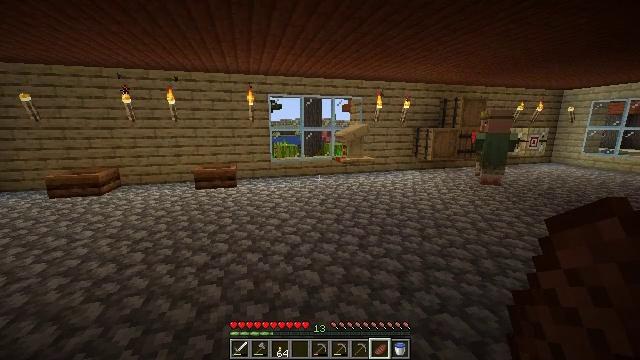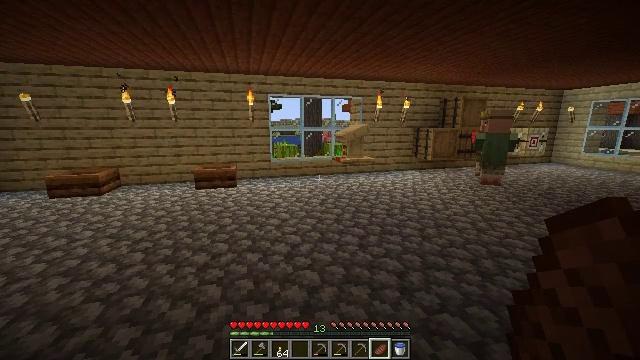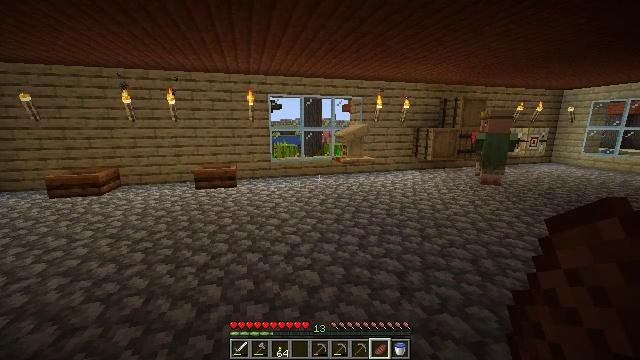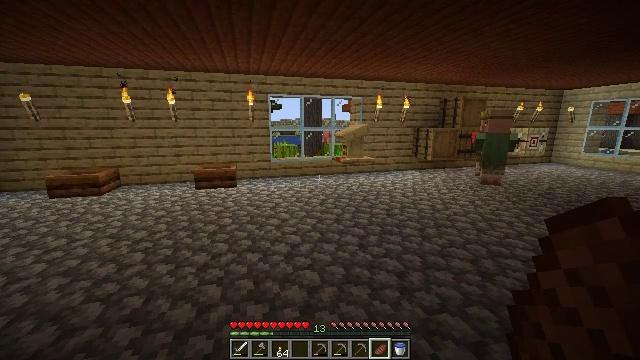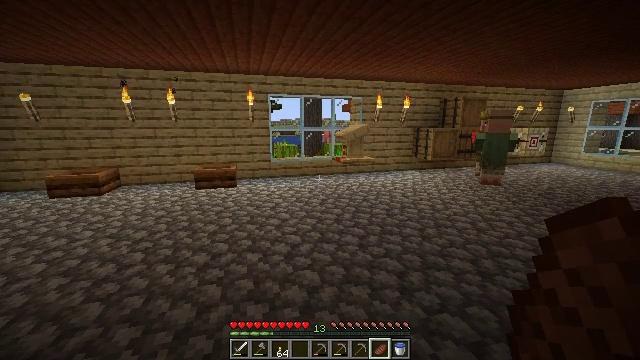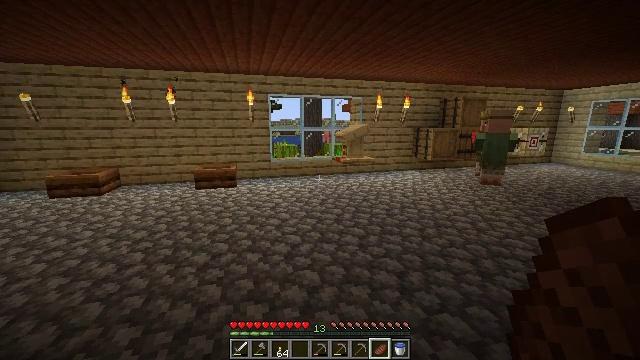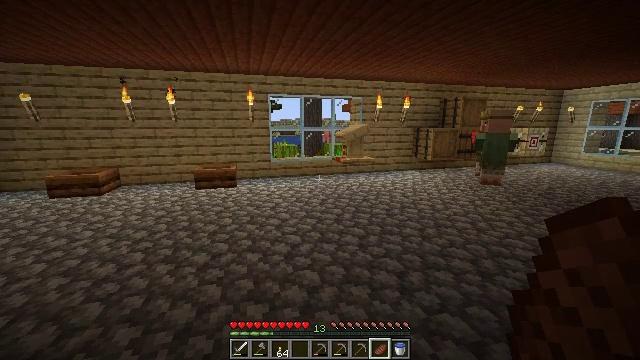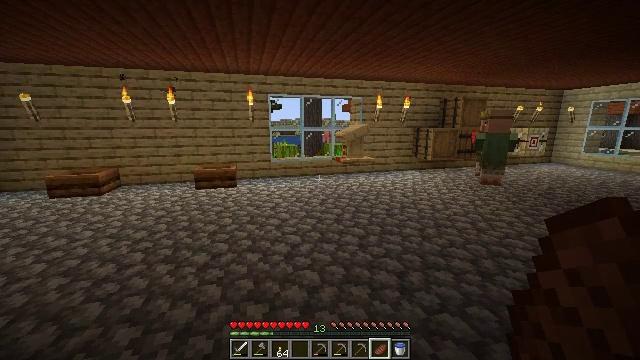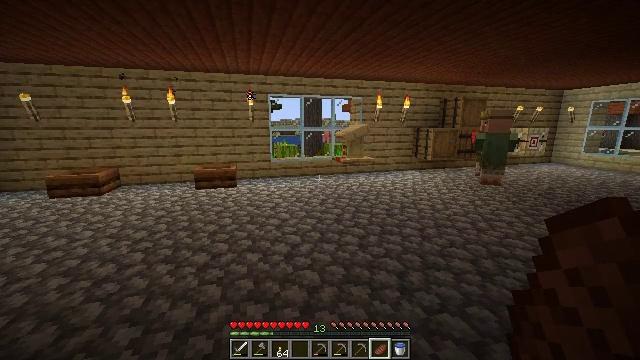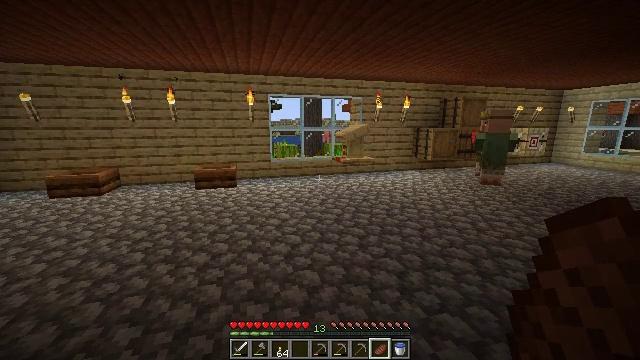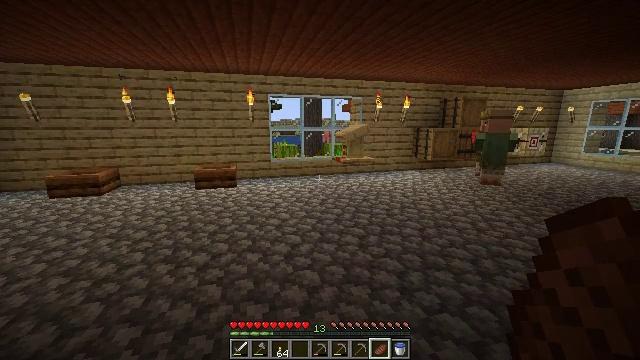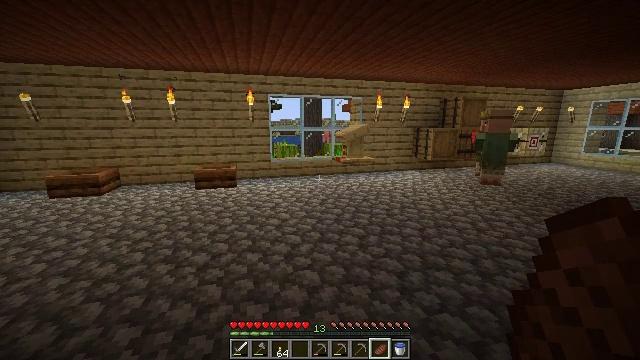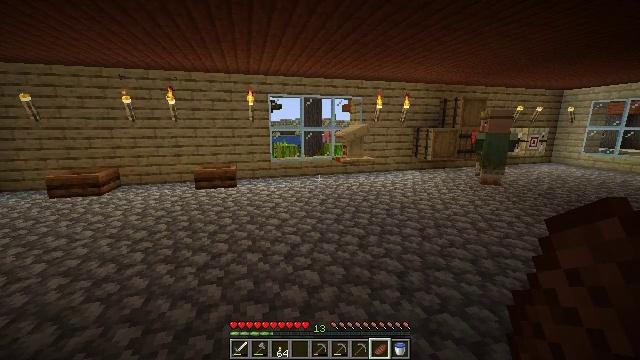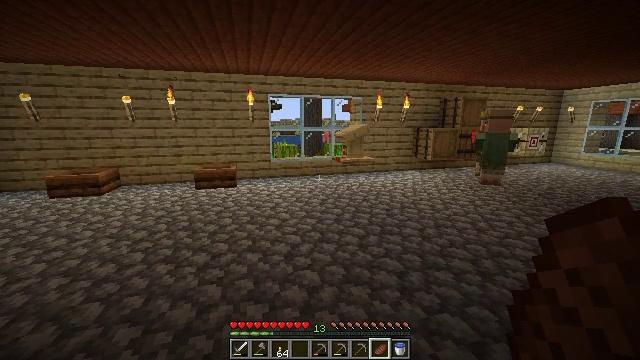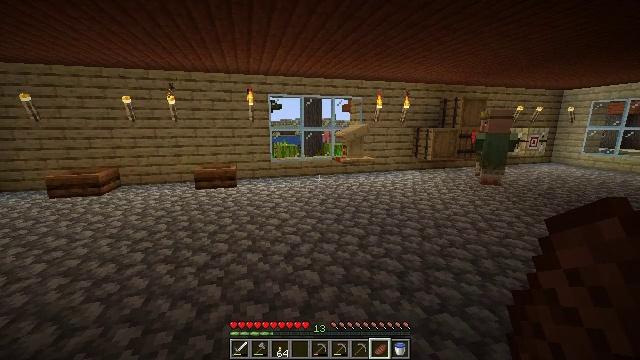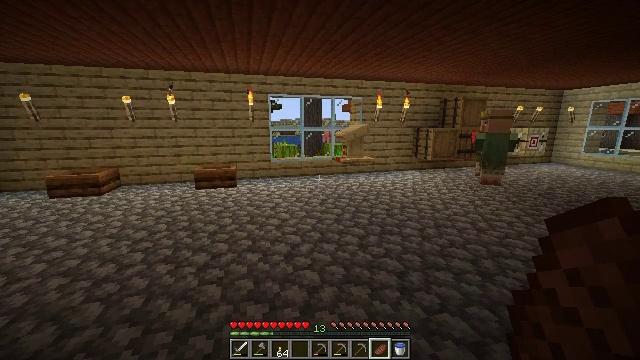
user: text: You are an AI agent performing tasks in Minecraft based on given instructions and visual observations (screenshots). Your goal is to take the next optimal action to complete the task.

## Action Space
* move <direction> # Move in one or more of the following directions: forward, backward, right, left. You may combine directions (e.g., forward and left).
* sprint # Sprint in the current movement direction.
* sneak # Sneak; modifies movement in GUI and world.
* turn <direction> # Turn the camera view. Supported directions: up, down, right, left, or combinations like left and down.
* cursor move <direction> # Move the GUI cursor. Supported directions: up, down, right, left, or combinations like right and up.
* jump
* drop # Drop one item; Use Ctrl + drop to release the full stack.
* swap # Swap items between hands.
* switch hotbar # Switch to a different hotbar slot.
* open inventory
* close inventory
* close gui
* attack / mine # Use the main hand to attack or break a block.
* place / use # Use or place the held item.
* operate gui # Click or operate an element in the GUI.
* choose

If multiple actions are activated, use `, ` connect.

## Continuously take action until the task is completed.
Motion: motion action
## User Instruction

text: Collect cobblestone slabs from your build.
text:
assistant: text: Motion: no_op
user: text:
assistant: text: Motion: no_op
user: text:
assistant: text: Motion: no_op
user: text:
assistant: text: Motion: no_op
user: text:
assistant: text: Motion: no_op
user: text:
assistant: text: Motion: no_op
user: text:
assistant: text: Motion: no_op
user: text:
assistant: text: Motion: no_op
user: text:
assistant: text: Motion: no_op
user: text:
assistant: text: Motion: no_op
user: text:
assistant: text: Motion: no_op
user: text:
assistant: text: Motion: no_op
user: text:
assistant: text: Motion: no_op
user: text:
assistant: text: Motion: no_op
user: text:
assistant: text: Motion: no_op
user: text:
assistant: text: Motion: no_op
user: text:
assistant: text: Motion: no_op
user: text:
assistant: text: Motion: no_op
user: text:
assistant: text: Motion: no_op
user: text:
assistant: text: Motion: no_op
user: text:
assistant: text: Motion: no_op
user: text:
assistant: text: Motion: no_op
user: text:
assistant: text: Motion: no_op
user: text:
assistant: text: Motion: no_op
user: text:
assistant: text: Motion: no_op
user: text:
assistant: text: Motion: no_op
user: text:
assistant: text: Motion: no_op
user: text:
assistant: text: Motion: no_op
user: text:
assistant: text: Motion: no_op
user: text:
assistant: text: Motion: no_op